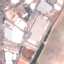
Land use / land cover class: Industrial